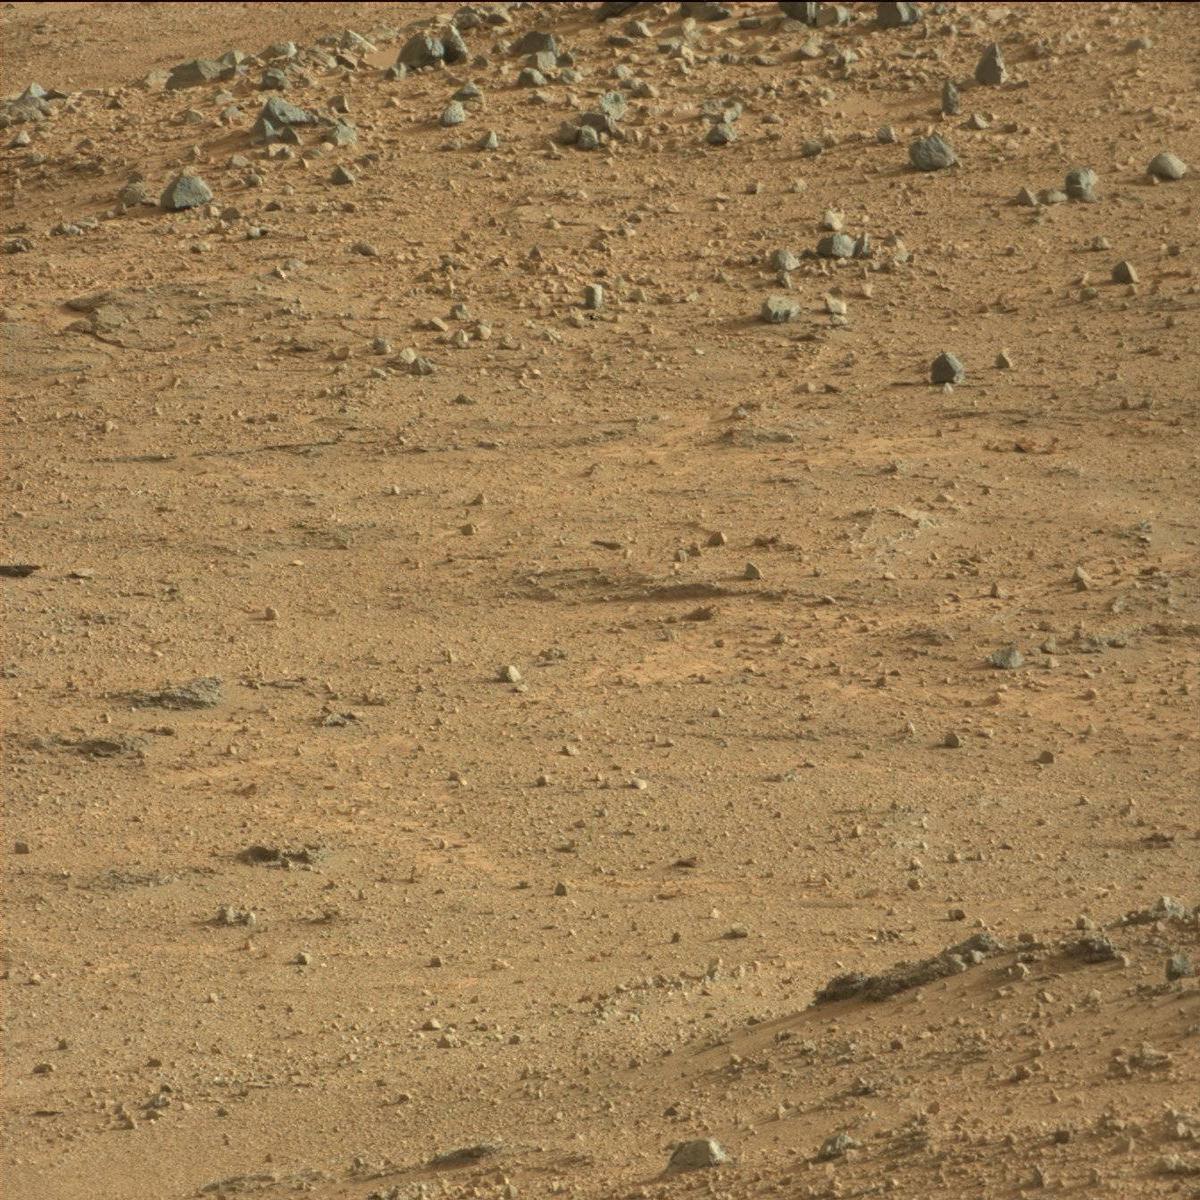
Terrain classes present: Bedrock, Rock, Sand / Soil